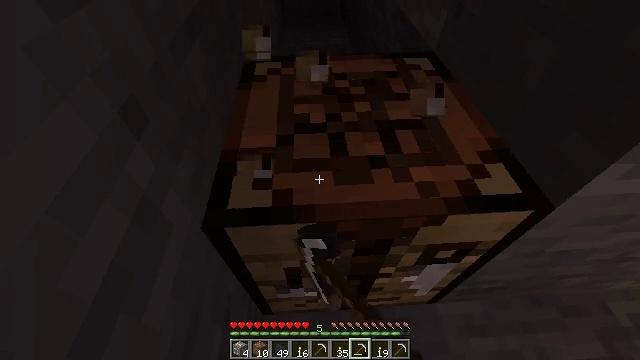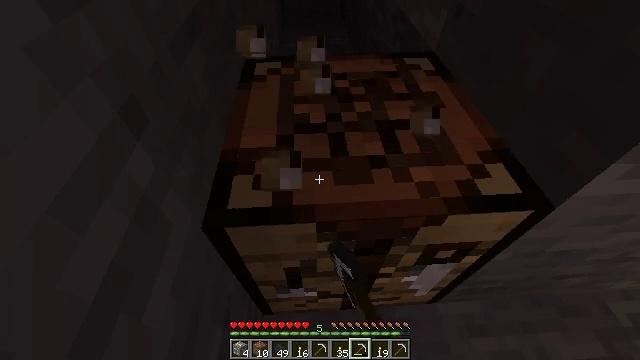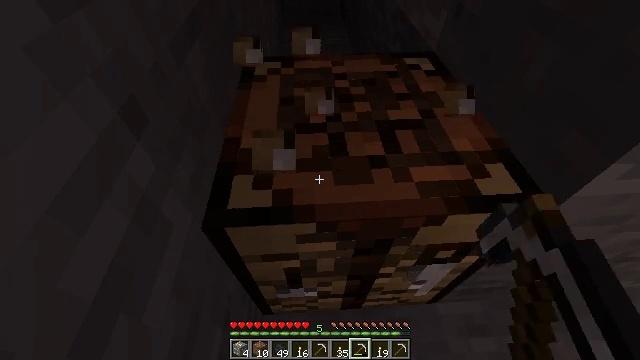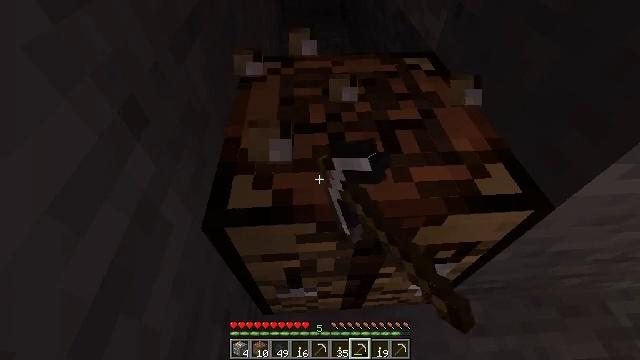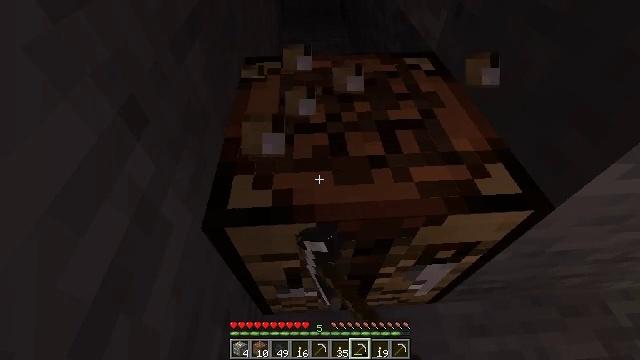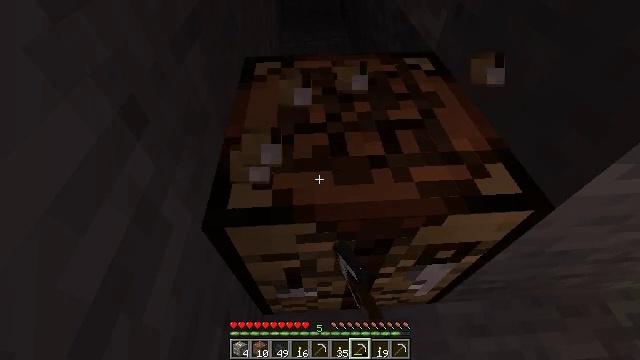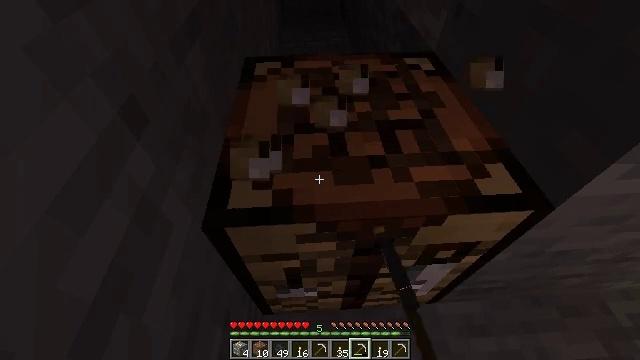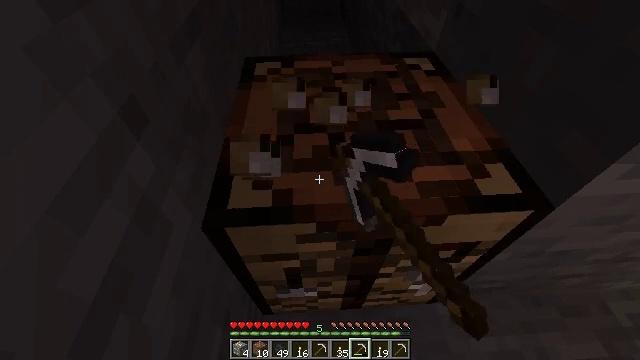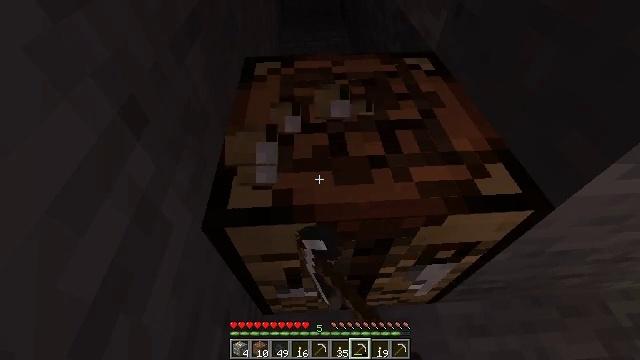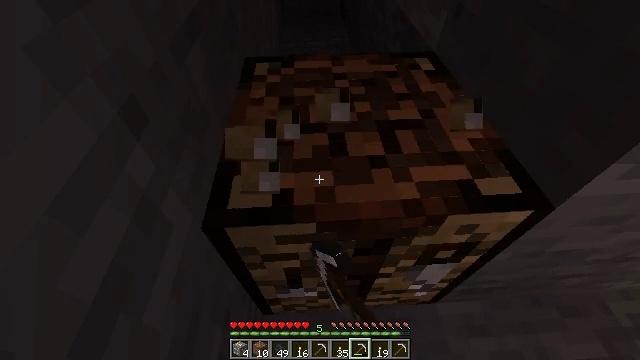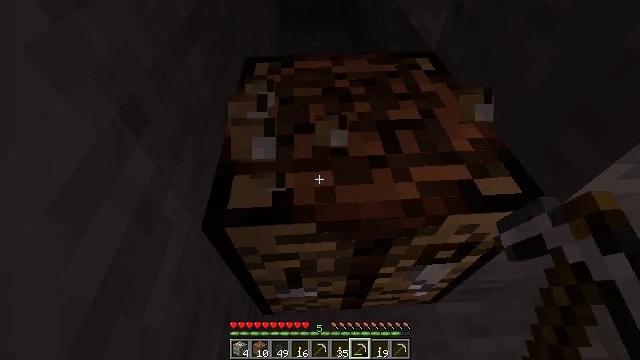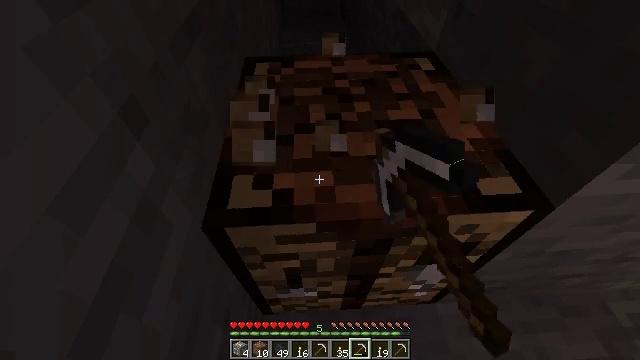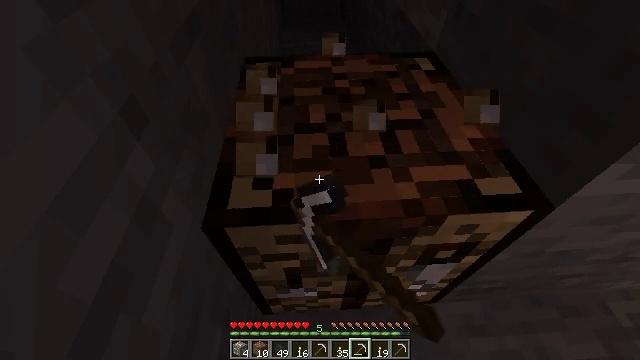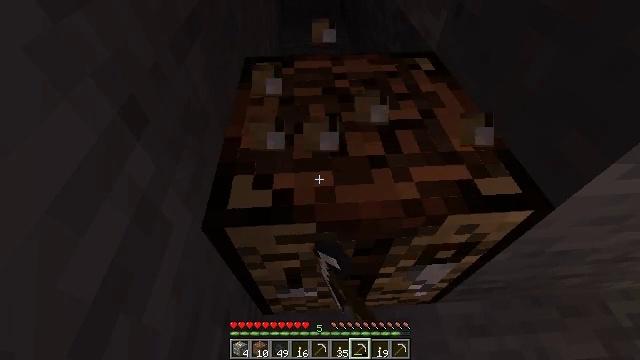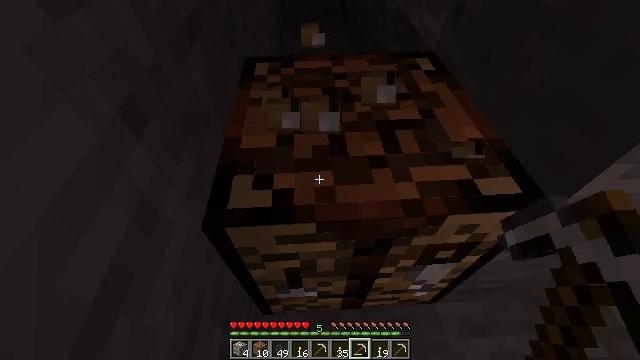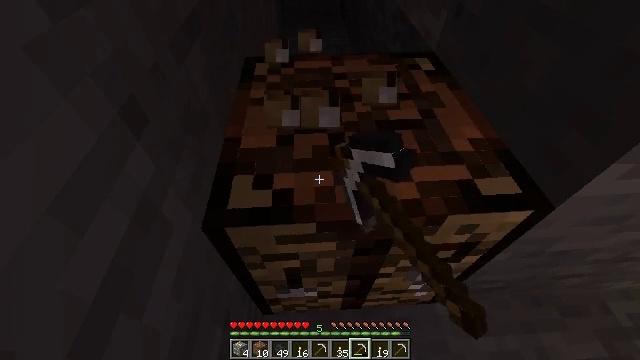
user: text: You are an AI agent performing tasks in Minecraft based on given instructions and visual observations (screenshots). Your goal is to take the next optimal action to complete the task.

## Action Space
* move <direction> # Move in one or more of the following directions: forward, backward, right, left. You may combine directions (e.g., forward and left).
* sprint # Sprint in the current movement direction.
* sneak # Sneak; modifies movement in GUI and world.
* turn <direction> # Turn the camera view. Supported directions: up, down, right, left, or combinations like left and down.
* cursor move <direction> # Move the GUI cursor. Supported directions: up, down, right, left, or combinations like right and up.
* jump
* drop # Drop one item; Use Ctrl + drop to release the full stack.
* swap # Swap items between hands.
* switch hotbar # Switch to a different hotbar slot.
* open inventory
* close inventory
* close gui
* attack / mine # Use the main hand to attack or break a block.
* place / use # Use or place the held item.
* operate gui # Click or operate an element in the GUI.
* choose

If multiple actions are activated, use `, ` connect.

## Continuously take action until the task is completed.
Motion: motion action
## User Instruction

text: Mine block crafting table.
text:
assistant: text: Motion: attack / mine
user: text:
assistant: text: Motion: attack / mine
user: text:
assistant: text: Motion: attack / mine
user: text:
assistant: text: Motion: attack / mine
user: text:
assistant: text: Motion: attack / mine
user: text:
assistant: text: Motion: attack / mine
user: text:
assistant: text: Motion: attack / mine
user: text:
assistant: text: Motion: attack / mine
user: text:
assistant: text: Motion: attack / mine
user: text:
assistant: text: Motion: attack / mine
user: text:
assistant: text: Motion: attack / mine
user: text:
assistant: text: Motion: attack / mine
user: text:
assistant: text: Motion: attack / mine
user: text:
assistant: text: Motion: attack / mine
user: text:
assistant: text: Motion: attack / mine
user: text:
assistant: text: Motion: attack / mine
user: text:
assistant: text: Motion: attack / mine
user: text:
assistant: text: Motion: attack / mine
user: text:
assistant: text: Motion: attack / mine
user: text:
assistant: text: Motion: attack / mine
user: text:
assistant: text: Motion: attack / mine
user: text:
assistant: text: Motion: attack / mine
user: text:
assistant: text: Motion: attack / mine